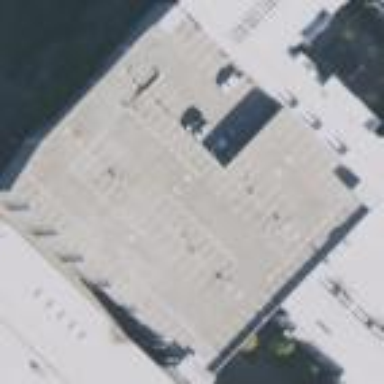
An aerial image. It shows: Multi-storey parking building.